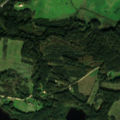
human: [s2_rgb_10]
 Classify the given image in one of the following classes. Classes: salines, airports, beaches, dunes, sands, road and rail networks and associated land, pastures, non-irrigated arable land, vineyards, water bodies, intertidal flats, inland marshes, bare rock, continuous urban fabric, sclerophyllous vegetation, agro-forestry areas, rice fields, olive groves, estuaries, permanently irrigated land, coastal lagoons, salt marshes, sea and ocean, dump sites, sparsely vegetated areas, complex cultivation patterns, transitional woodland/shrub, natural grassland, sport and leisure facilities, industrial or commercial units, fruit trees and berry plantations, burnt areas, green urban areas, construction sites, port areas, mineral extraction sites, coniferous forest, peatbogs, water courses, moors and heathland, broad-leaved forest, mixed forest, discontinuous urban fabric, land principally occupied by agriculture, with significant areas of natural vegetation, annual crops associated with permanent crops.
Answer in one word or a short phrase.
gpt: non-irrigated arable land, pastures, complex cultivation patterns, land principally occupied by agriculture, with significant areas of natural vegetation, broad-leaved forest, coniferous forest, mixed forest, water bodies